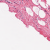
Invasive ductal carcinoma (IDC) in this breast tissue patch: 0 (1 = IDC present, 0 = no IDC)